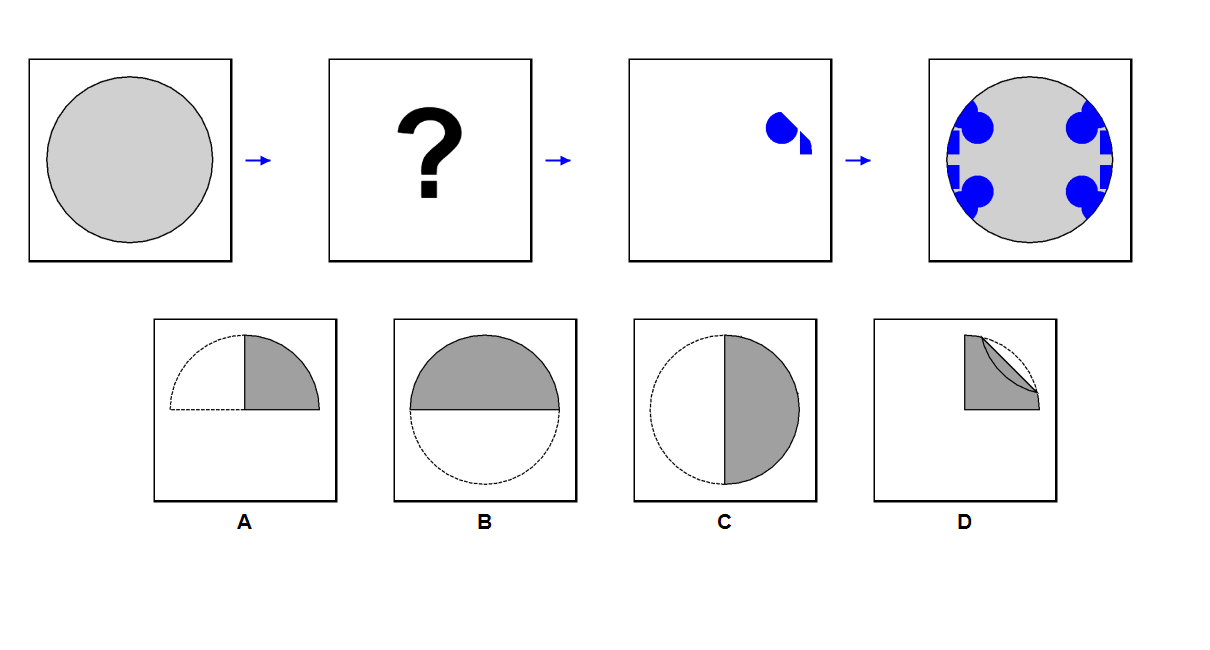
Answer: C